Field crop: maize
Growth stage: 1
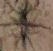
Species: salsola